Field crop: tomato
Growth stage: 2
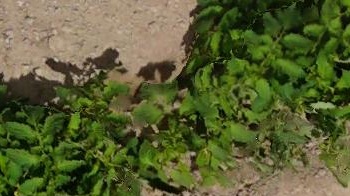
Species: tomato